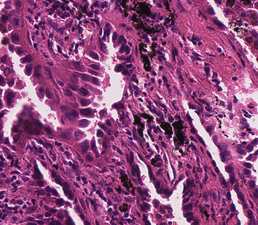
Tumor epithelial tissue: yes
Tumor-associated stroma tissue: yes
Normal tissue: no